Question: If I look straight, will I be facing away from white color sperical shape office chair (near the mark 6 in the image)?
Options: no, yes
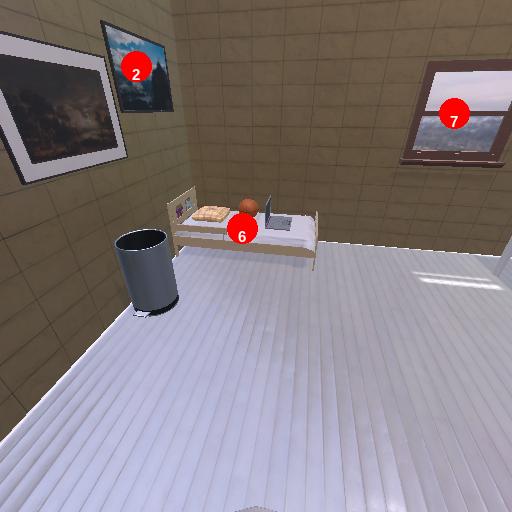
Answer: no